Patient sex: M
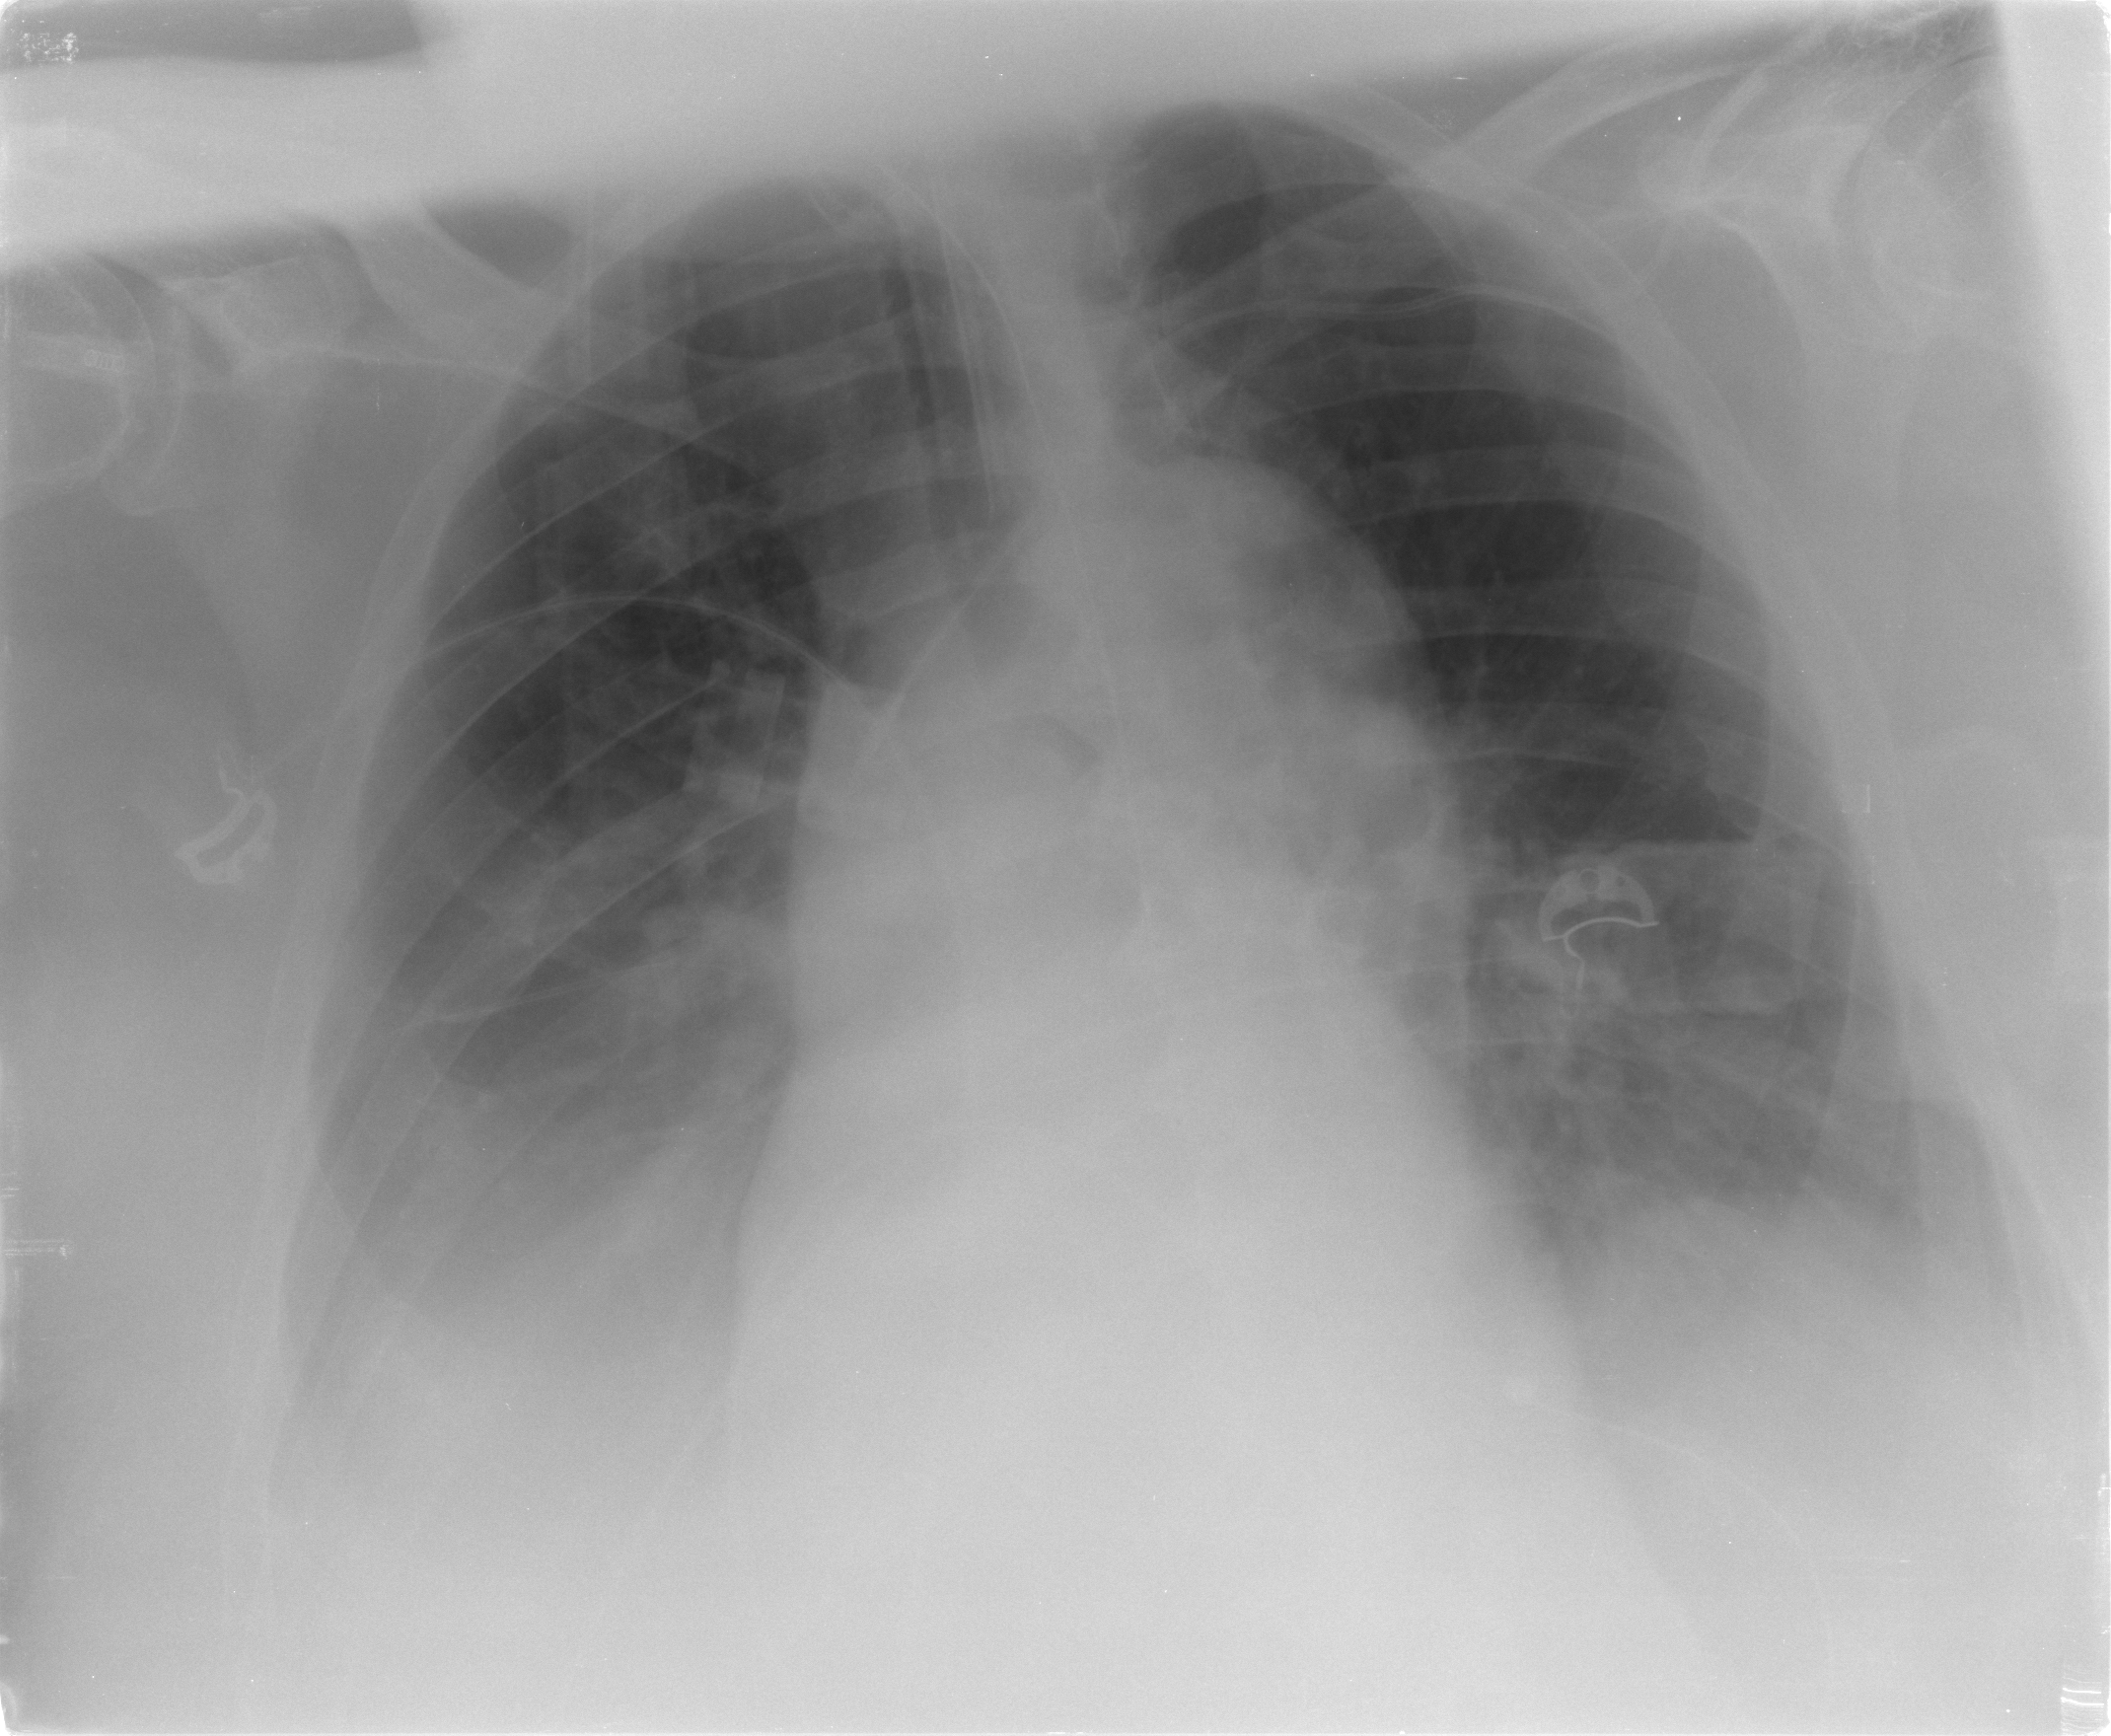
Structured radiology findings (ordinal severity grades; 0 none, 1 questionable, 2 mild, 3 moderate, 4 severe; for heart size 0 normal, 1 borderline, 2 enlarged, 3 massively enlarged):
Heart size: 2
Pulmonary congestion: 2
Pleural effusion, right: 3
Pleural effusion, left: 2
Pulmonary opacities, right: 0
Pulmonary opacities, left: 0
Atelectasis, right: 2
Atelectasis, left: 2